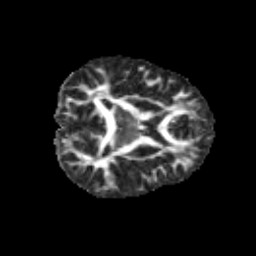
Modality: FA
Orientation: axial
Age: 13
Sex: male
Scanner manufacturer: siemens
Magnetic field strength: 3 T
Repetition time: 3.8 s
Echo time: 0.07 s